Question: I want to create a 'custom' report which will display all associated 'Products' of all/any 'Order'. That means in Order page its showing all Orders and associated Products, and in any Order record page it should display only the Products associated with that Order.
Previously I did that using report wizard.It was working as I wanted.

But I am not able to do it in Business Intelligence Development Studio.
this is the FetchXML
'''
<fetch version="1.0" output-format="xml-platform" mapping="logical" distinct="false">
<entity name="salesorderdetail">
<attribute name="productid" />
<attribute name="productdescription" />
<attribute name="priceperunit" />
<attribute name="quantity" />
<attribute name="extendedamount" />
<attribute name="salesorderdetailid" />
<order attribute="productid" descending="false" />
<link-entity name="salesorder" from="salesorderid" to="salesorderid" alias="ad">
<filter type="and">
<condition attribute="salesorderid" operator="eq">
</condition>
</filter>
</link-entity>
</entity>
</fetch>
'''
How I can modify this XML so that it will work like above?
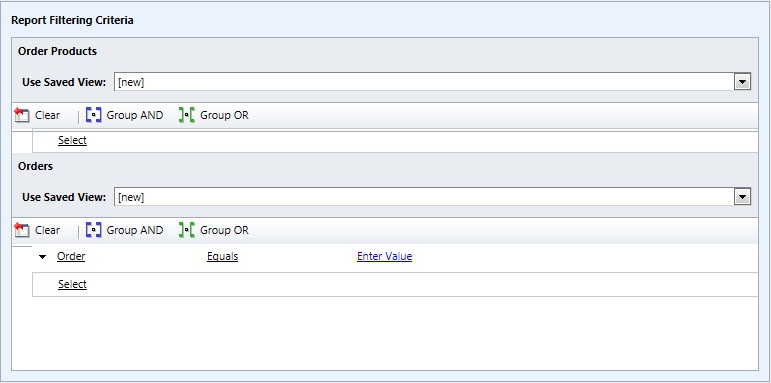
Answer: Finally, I am able to do it, using sub query.
This it the Sub query fetchXML:
'''
<fetch version="1.0" output-format="xml-platform" mapping="logical" distinct="false">
<entity name="salesorderdetail">
<attribute name="productid" />
<attribute name="productdescription" />
<attribute name="priceperunit" />
<attribute name="quantity" />
<attribute name="extendedamount" />
<attribute name="salesorderdetailid" />
<order attribute="productid" descending="false" />
<link-entity name="salesorder" from="salesorderid" to="salesorderid" alias="af">
<filter type="and">
<condition attribute="salesorderid" operator="eq" uitype="salesorder" value="@salesorderid"/>
</filter>
</link-entity>
</entity>
</fetch>
'''
and this is the fetchXML of the main query:
'''
<fetch version="1.0" output-format="xml-platform" mapping="logical" distinct="false">
<entity name="salesorder" enableprefiltering="1">
<attribute name="name" />
<attribute name="salesorderid" />
<order attribute="name" descending="false" />
<filter type="and">
<condition attribute="ownerid" operator="eq-userid" />
<condition attribute="statecode" operator="in">
<value>0</value>
<value>1</value>
</condition>
</filter>
</entity>
</fetch>
'''
Hope this will help someone.